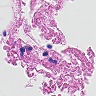
Metastatic tissue present: no